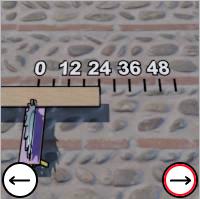
Task: length
Answer: 24
First scale value: 12.0